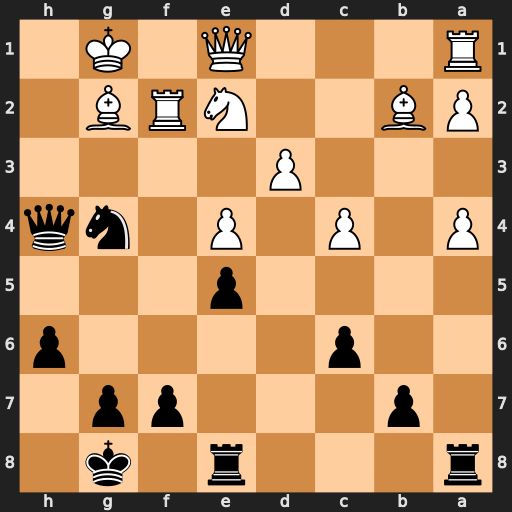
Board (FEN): r3r1k1/1p3pp1/2p4p/4p3/P1P1P1nq/3P4/PB2NRB1/R3Q1K1
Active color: b
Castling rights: -
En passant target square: -
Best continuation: Qh2+ Kf1 Ne3#